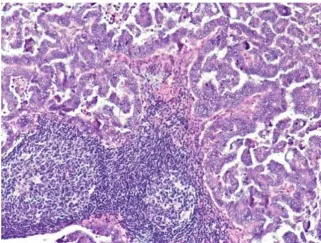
Postoperative pathology images. (b) Lymph node metastasis after the tumor surgery, shown by HE staining. Magnification: 100x.
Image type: pathology (h&e)